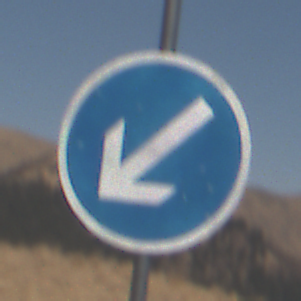
Verkehrszeichen: VorgeschriebeneVorbeifahrtLinks
Umgebung: Outdoor, Nature
Tageszeit: Midday
Wetter: Clear
Licht: Natural
Jahreszeit: NotSpecified
Kontrast: HighContrast